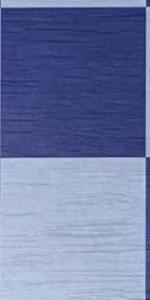
Label: Empty